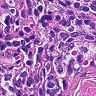
Metastatic tissue present: no